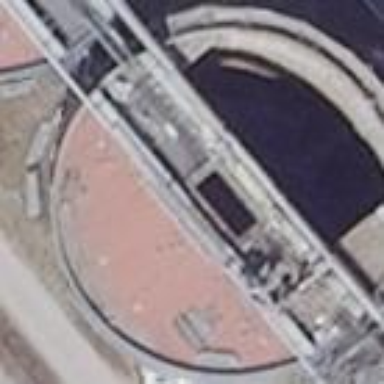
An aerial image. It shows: Storage tank created as man-made structure.